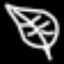
Label: leaf